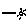
Label: sun